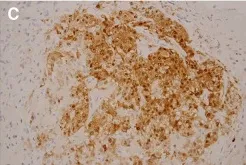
Pathology findings. Immunohistological analysis of pericardial biopsy shows that tumor cells exhibited positive staining of cytokeratin 5/6 20x in panels.
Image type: pathology (immunostaining)